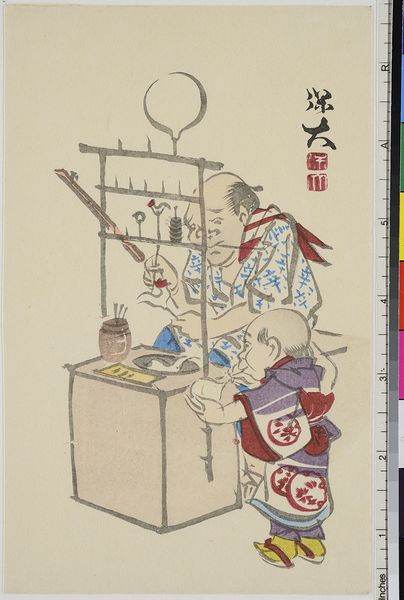
Künstler: Sat&#x14D; Hodai
Standort: Hamburg
Institution: Museum für Kunst und Gewerbe Hamburg
Schlagwörter: zeichnung, holzschnitt, handarbeit, japanisch, druckgraphik, druckgrafik, illustration, handwerk, zeit, feinarbeit, farbholzschnitt, kimono, edo, reproduktionen, druckerzeugnisse, händen, blindprägedruck, blinddruck